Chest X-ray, AP view. Patient: 30 years old, sex F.
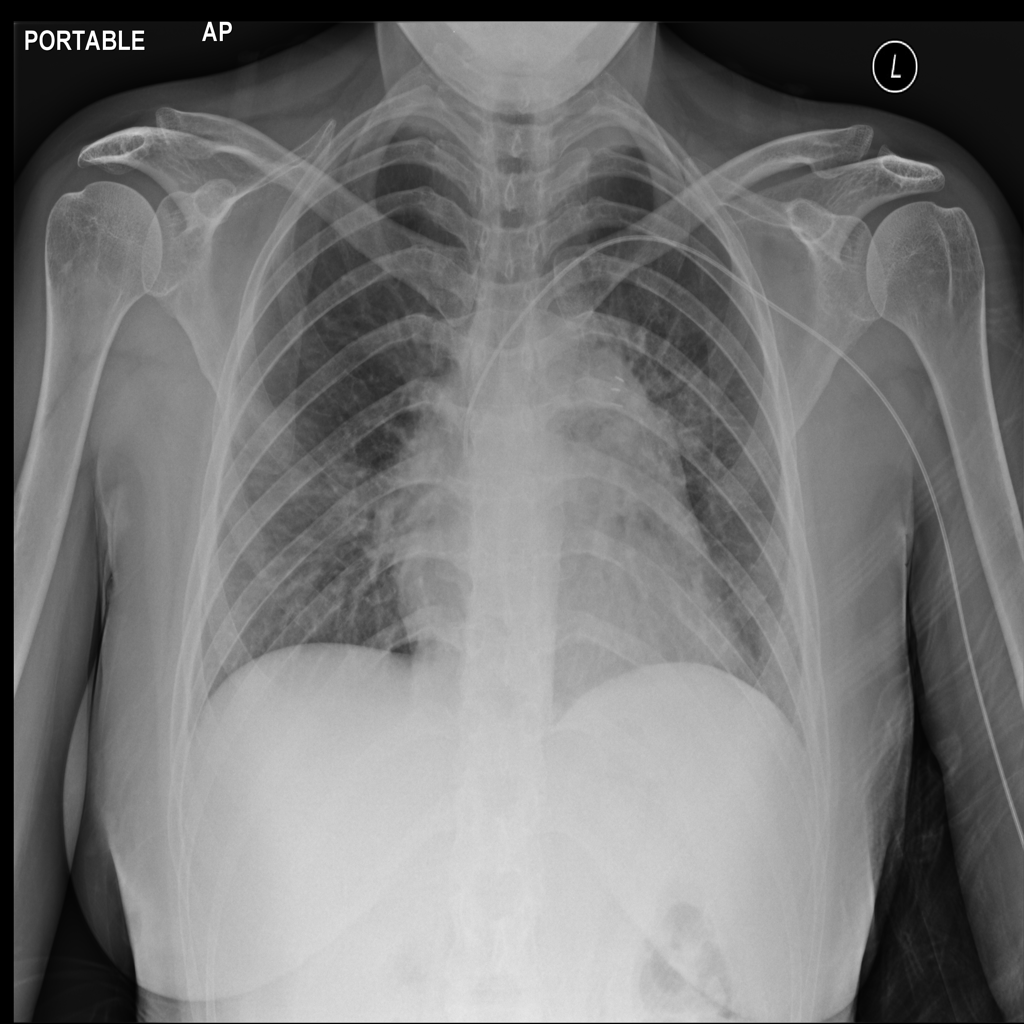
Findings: No Finding